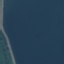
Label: SeaLake